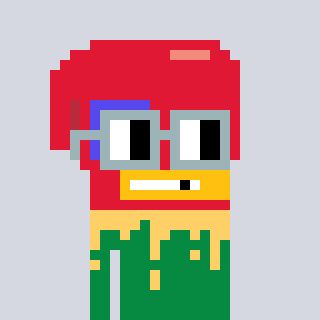
a pixel art character with square dark gray glasses, a boxing glove-shaped head and a green-colored body on a cool background